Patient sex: M
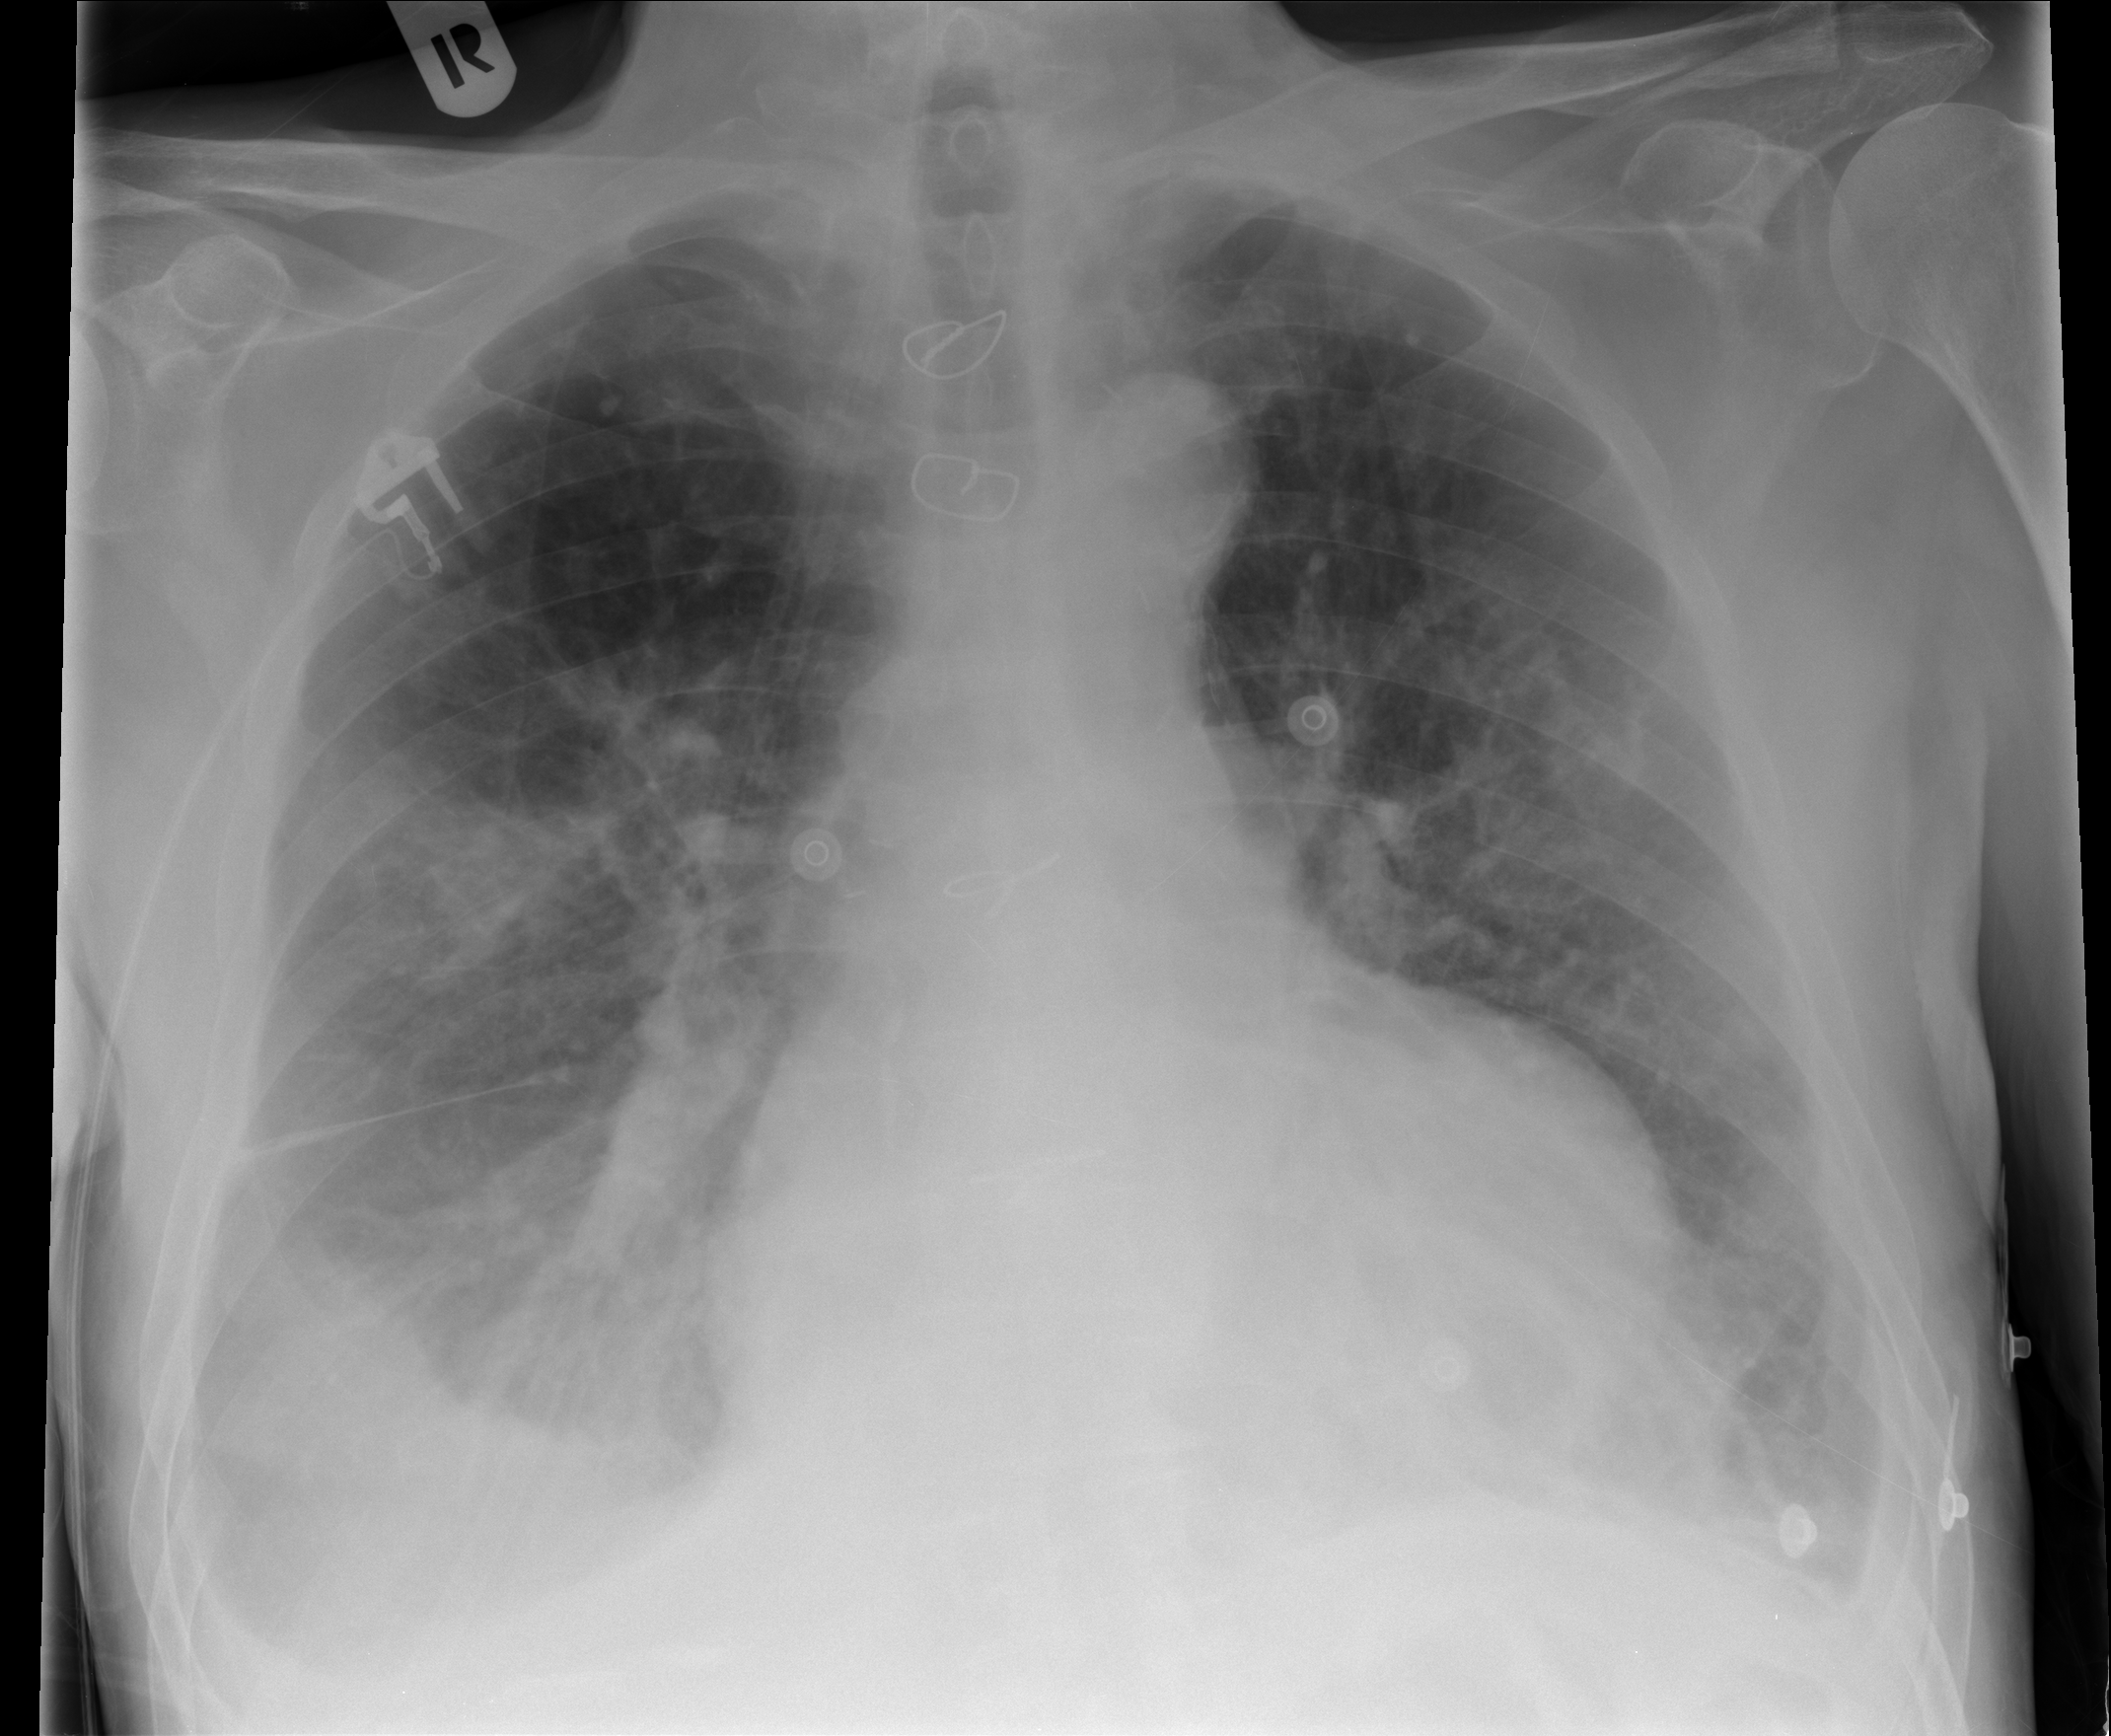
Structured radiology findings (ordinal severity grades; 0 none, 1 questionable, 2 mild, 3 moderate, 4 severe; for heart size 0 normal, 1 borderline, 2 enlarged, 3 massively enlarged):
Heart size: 2
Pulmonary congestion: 2
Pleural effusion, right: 3
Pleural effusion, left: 2
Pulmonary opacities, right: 0
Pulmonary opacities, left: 0
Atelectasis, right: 3
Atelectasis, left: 2